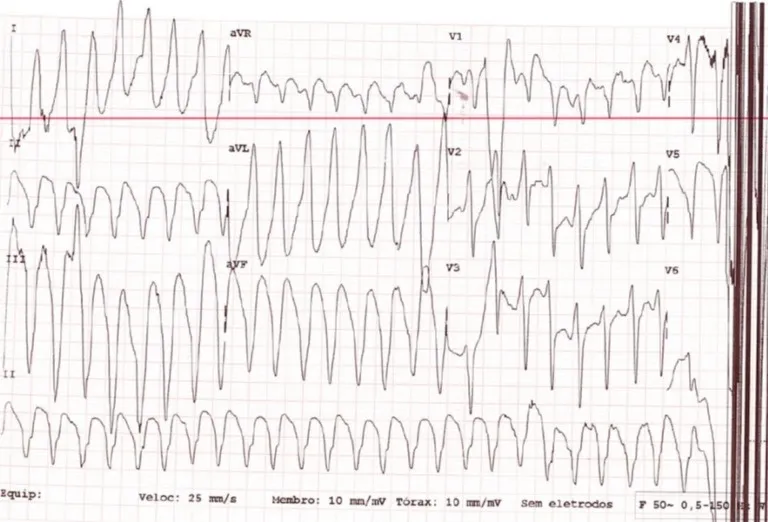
Twelve-lead electrocardiogram: Ventricular tachycardia with left bundle
branch block morphology and superior and leftward axis consistent with a
right ventricular origination of a tumour.
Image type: electrography (ekg)